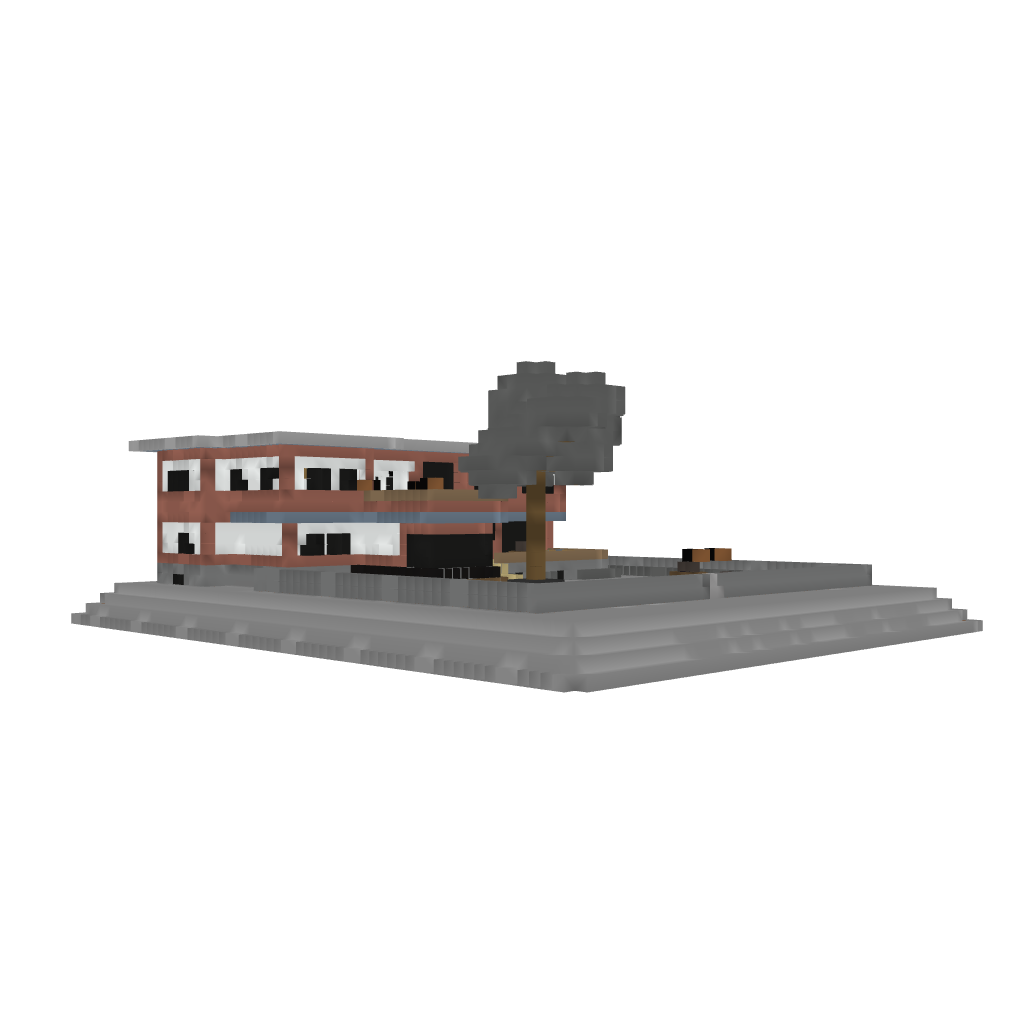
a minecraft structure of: Beautiful Villa